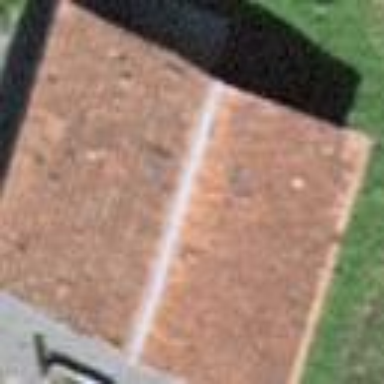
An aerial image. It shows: Rural barn.